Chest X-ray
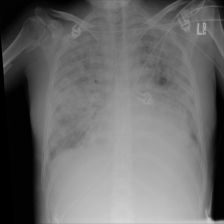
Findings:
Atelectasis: negative
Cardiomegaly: negative
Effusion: negative
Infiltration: negative
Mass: negative
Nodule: negative
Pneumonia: negative
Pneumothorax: negative
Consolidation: negative
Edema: negative
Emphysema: negative
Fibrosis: negative
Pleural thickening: negative
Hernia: negative